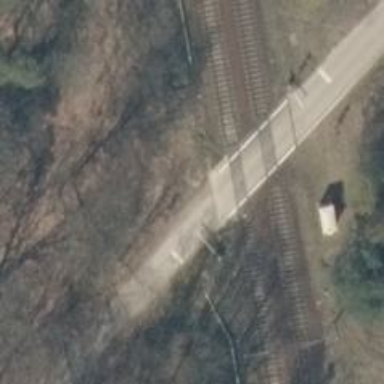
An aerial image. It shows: Level crossing along the railway.